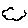
Label: cloud